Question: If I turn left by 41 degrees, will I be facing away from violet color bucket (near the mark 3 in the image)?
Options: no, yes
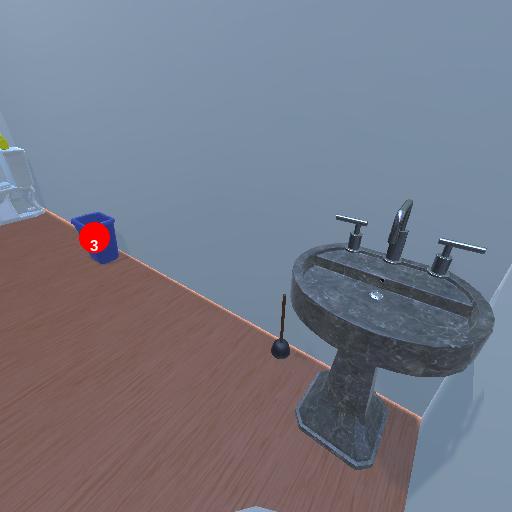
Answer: no